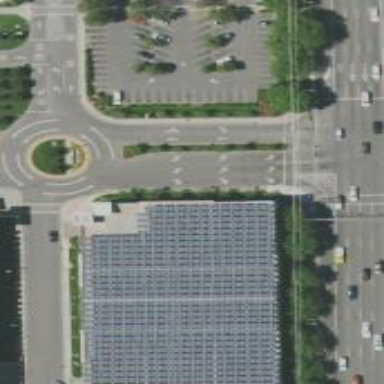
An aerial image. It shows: Multi-storey parking facility.